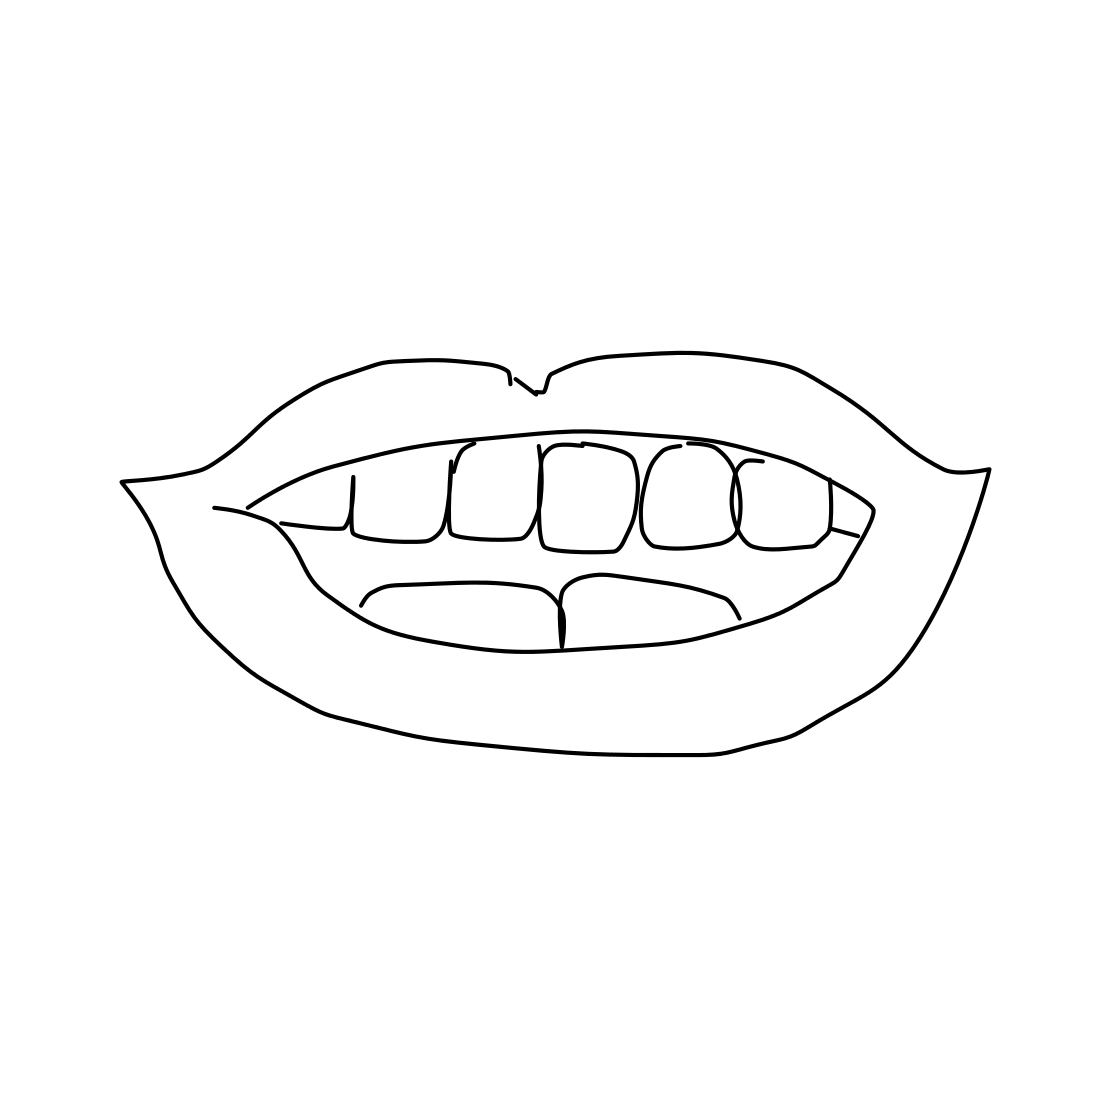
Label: mouth